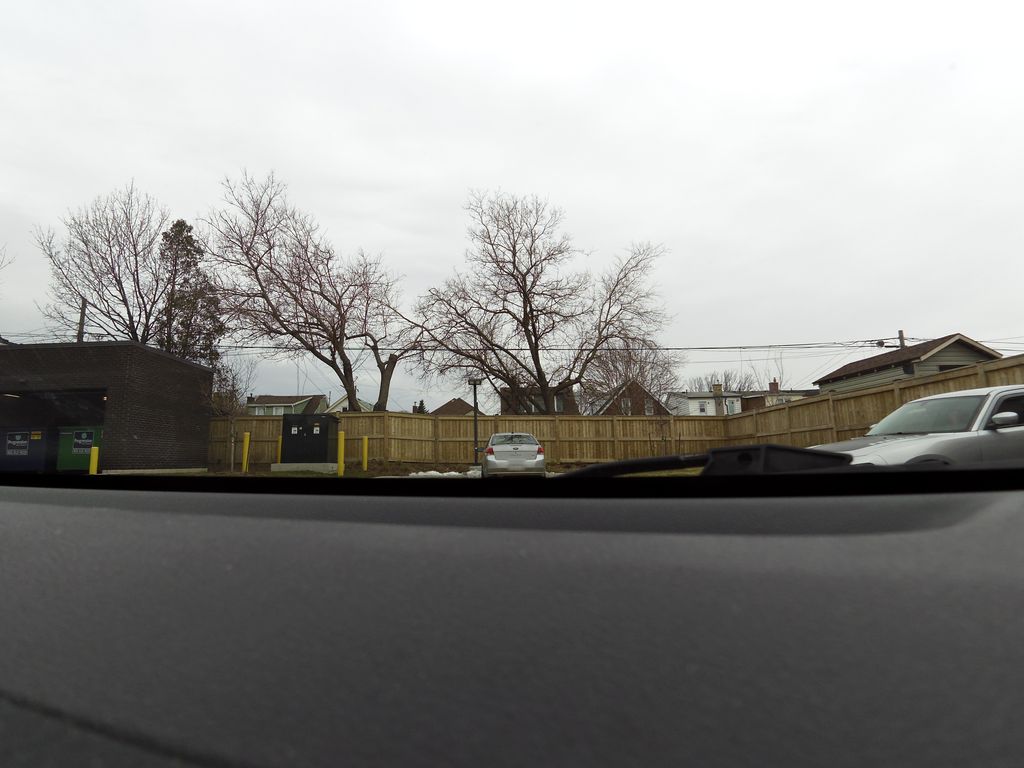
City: hamilton